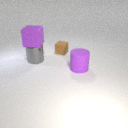
small brown rubber cube to the right of large gray metal cylinder